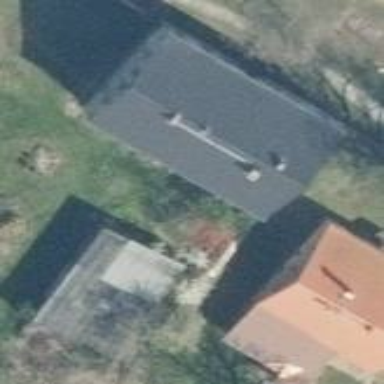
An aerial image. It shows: Simple house.